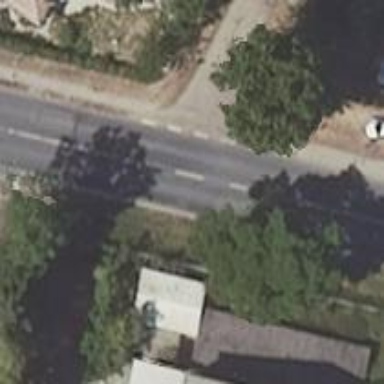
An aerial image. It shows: Secondary road with asphalt surface.